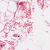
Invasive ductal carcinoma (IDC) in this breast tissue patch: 0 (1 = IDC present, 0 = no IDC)